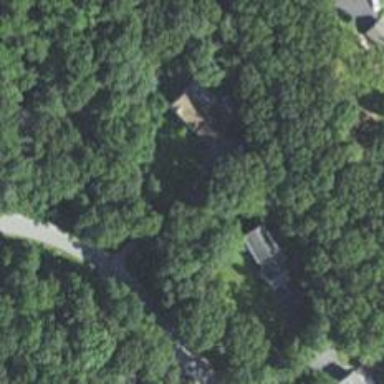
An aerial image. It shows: Residential driveway.